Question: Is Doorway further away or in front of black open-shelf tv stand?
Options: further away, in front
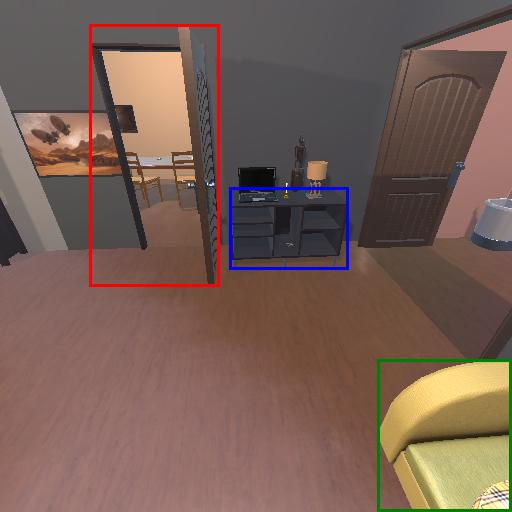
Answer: further away